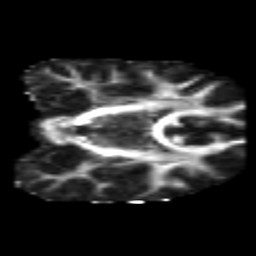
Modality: FA
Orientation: coronal
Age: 44
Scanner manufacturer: philips
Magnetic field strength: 3 T
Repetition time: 8.6 s
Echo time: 0.127 s